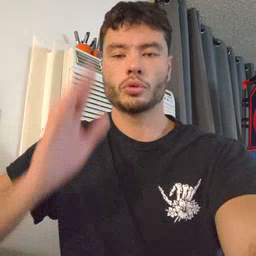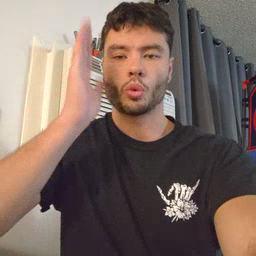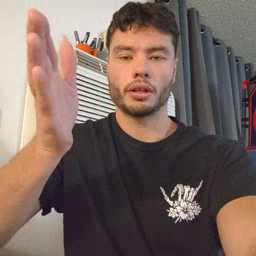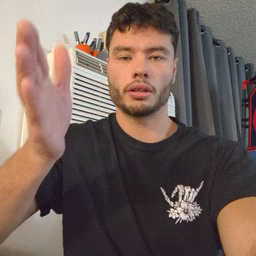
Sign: will